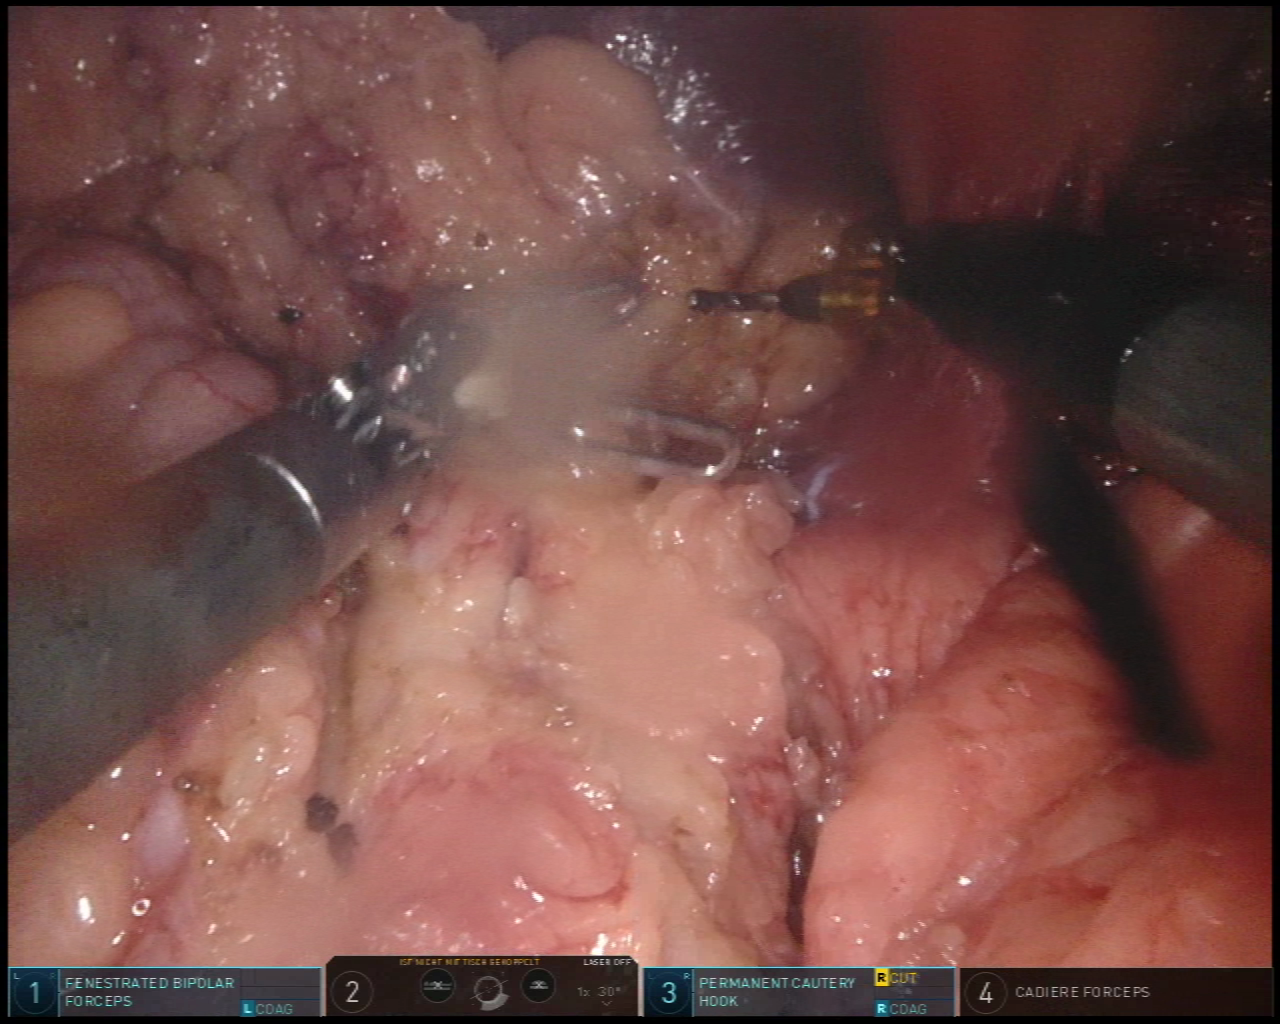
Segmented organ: spleen
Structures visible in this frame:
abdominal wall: yes
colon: yes
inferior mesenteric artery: no
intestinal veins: no
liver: no
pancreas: no
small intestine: no
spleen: yes
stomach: no
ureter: no
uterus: no
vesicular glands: no